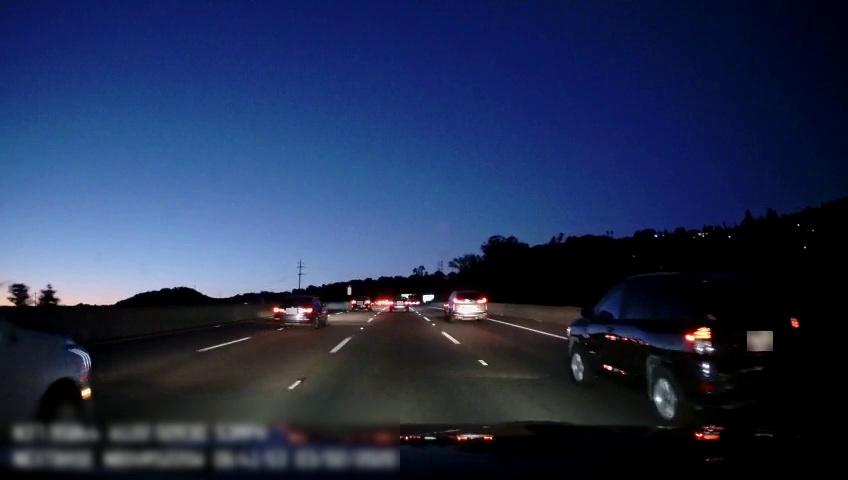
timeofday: Night
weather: Other
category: Drivable Space
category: Vehicles | SUV
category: Vehicles | Car
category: Vehicles | Car
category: Vehicles | Car
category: Vehicles | SUV
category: Vehicles | SUV
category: Lanes | Current Lane
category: Lanes | Current Lane
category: Lanes | Alternate Lane
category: Lanes | Alternate Lane
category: Lanes | Alternate Lane